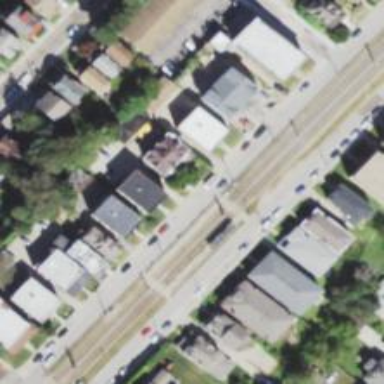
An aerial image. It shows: Railway crossing.